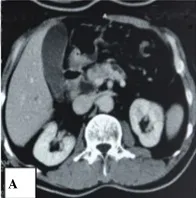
(A) Cross-sectional enhanced-abdominal computed tomography prior to surgery reavealing a low-attenuated mass in the pancreatic neck that was 3 cm in diameter and adhered to the portal vein.
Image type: radiology (ct)